Question: I'm trying to add 'checkbox' to the 'fragment' which looks like:
'''
<?xml version="1.0" encoding="utf-8"?>
<LinearLayout xmlns:android="http://schemas.android.com/apk/res/android"
android:layout_width="fill_parent"
android:layout_height="fill_parent"
android:orientation="vertical" >
<Button
android:id="@+id/addProductButton"
android:layout_width="match_parent"
android:layout_height="wrap_content"
android:layout_gravity="bottom"
android:text="Add Product" />
</LinearLayout>
'''
Then I create 'checkBox' and try to add them to the 'fragment'
'''
@Override
public View onCreateView(LayoutInflater inflater, ViewGroup container, Bundle savedInstanceState) {
View rootView = inflater.inflate(R.layout.fragment_product_list, container, false);
LinearLayout ll = new LinearLayout(getActivity());
ll.setLayoutParams(new LayoutParams(LayoutParams.MATCH_PARENT, LayoutParams.WRAP_CONTENT));
ll.setOrientation(LinearLayout.VERTICAL);
for (int i = 0; i < 20; i++) {
CheckBox cb = new CheckBox(rootView.getContext());
ll.setLayoutParams(new LayoutParams(LayoutParams.WRAP_CONTENT, LayoutParams.WRAP_CONTENT));
cb.setText("check");
ll.addView(cb);
}
return rootView;
}
}
'''
But the checkboxes are not visible.

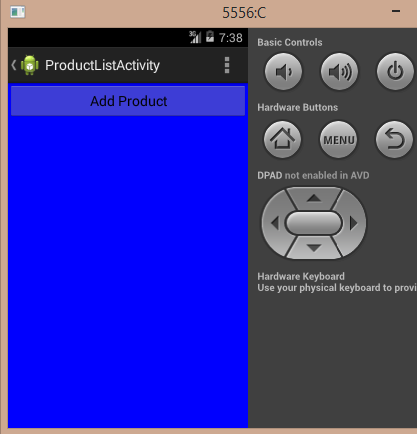
Answer: Change Your 'onCreateView()' method like this..no need of 'findViewById()' or any others
'''
@Override
public View onCreateView(LayoutInflater inflater, ViewGroup container,
Bundle savedInstanceState) {
LinearLayout rootView = (LinearLayout) inflater.inflate(
R.layout.fragment_product_list, container, false);
// LinearLayout ll = new LinearLayout(getActivity());
rootView.setOrientation(LinearLayout.VERTICAL);
for (int i = 0; i < 20; i++) {
CheckBox cb = new CheckBox(rootView.getContext());
rootView.setLayoutParams(new LayoutParams(
LayoutParams.WRAP_CONTENT, LayoutParams.WRAP_CONTENT));
cb.setText("check");
rootView.addView(cb);
}
return rootView;
}
'''